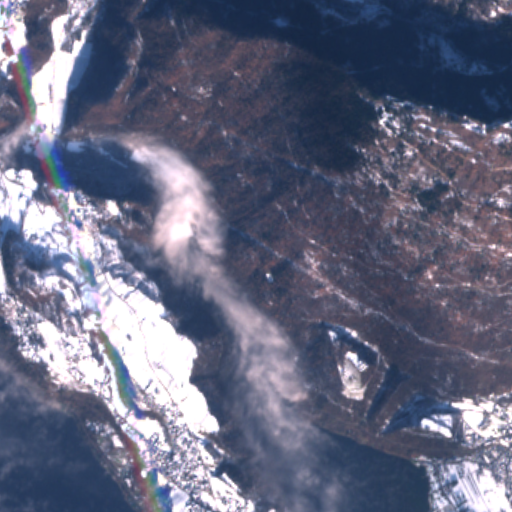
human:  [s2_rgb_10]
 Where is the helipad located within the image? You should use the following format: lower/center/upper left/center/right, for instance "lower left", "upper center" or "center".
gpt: The helipad is located in the lower center of the image.
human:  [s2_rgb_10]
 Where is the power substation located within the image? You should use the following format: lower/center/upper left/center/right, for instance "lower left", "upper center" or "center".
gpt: The power substation is located in the upper left of the image.
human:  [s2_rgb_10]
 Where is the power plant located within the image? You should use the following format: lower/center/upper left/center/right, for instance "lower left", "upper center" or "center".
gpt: There is no power plant in the image.